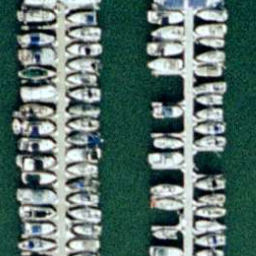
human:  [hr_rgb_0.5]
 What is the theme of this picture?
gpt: harbor

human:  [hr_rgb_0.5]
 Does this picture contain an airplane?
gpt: no

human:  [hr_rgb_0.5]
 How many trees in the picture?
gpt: zero

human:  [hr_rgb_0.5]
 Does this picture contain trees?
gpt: no

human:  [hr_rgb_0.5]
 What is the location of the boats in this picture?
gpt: left and right